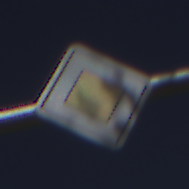
Verkehrszeichen: Vorfahrtsstrasse
Umgebung: Outdoor, Nature
Tageszeit: Midday
Wetter: Clear
Licht: Natural
Jahreszeit: NotSpecified
Kontrast: HighContrast